Question: In my dropdown menu some of the text within the LI's is wrapping to a new line.
I want all of them to be 1 line.
I have tried:
'''
ul ul li {width:100%;}
'''
which doesn't work.
The image below shows what I am faced with.

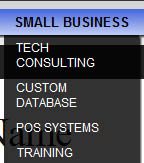
Answer: '''
li {
white-space: nowrap;
}
'''
This should stop the wrapping of the text within the li